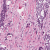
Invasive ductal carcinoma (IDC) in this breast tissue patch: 1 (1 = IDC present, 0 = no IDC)